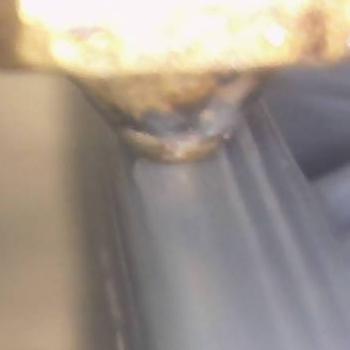
Flow rate: 188%